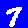
Digit: 7